Question: I used "svn st" to an svn root which has external file and directory.
Every times file and directory 's status "X" has diff location.is it a rule?,I can't find in doc.

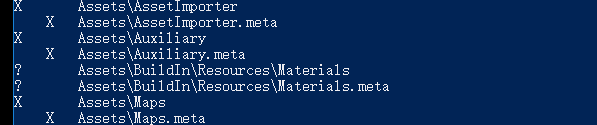
Answer: 'svn status' output is formatted in columns.
When you use 'svn help status' you can have a look what these columns are and what the contents mean.
For your 'X' it is:
> First column: Says if item was added, deleted, or otherwise changed
'X' an unversioned directory created by an externals definitionFifth column: Whether the item is switched or a file external
'X' a versioned file created by an eXternals definition
Be aware, that the <URL> for some reason does not contain the information about the fifth column.